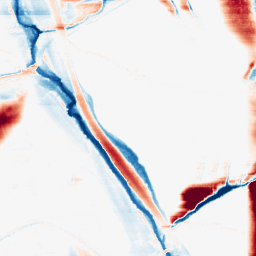
Category: morphological
Decomposition family: morphological_rect
Decomposition parameters: operation: average
width: 50
height: 5
Upsampling method: sinc_hamming
Upsampling parameters: scale: 4
kernel_size: 8
Upsampling scale: 4